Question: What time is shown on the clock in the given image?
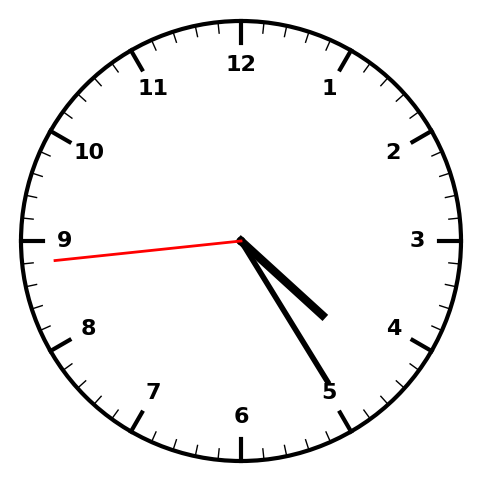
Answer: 04:24:44